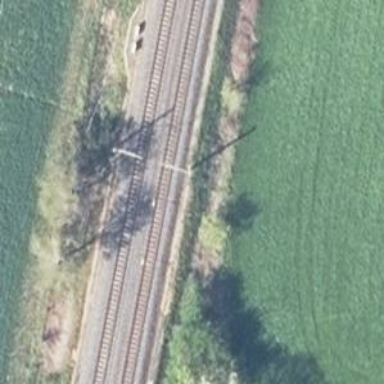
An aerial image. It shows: Railway milestone with catenary mast.